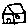
Label: house